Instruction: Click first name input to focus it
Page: traveler
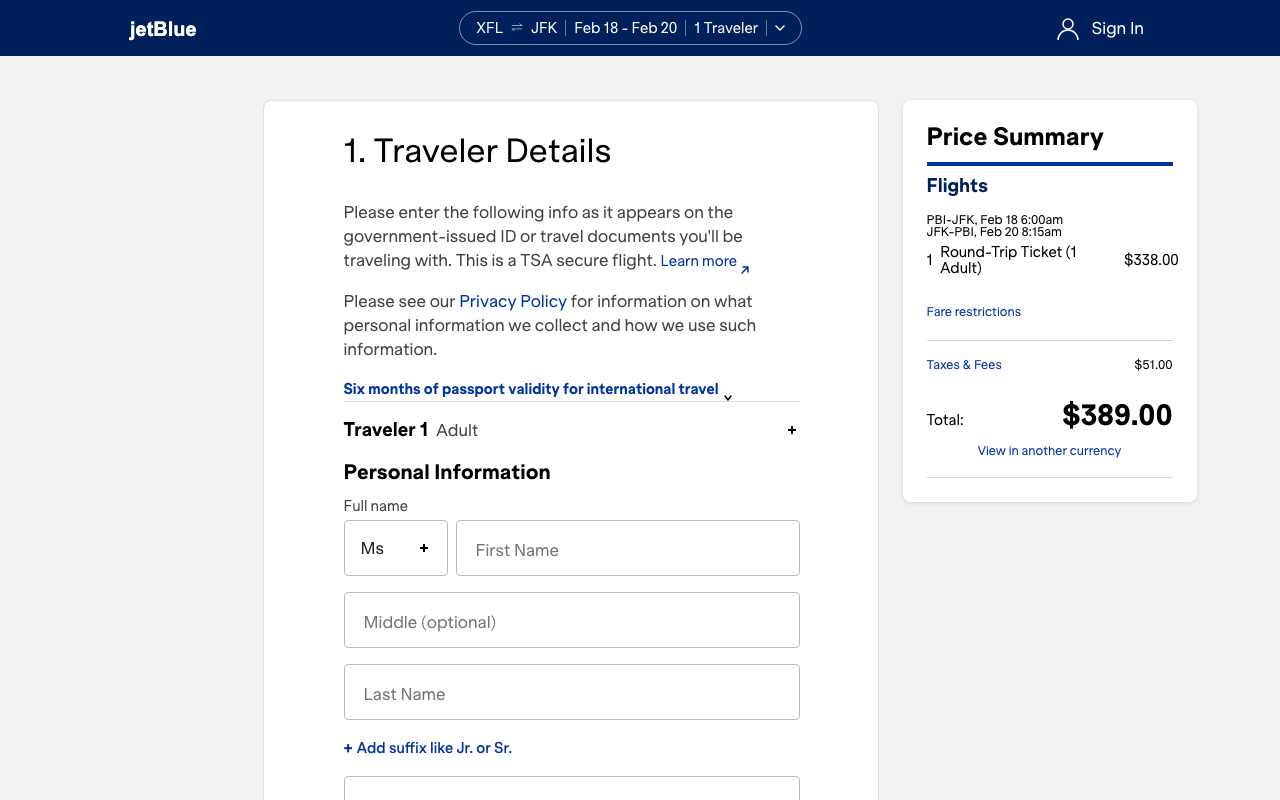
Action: click